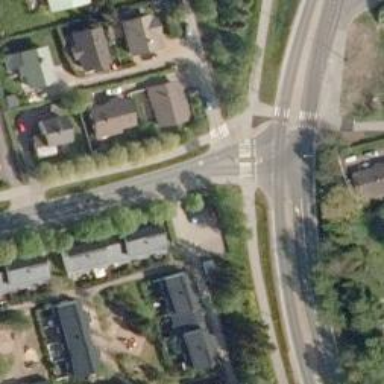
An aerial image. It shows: Road with "give way" sign.